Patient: sex F, age 70
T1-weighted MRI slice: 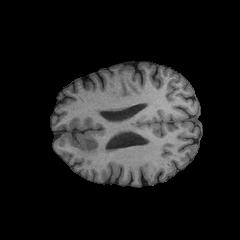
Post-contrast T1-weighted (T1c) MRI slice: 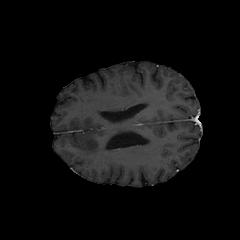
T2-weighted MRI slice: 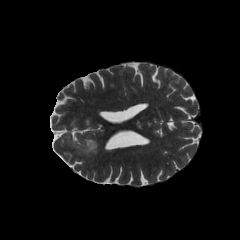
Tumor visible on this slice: yes
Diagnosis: Oligodendroglioma, IDH-mutant, 1p/19q-codeleted
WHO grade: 2